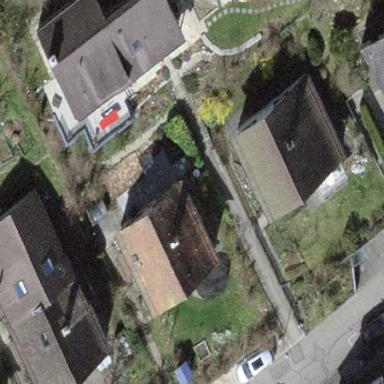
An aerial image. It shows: Residential building.